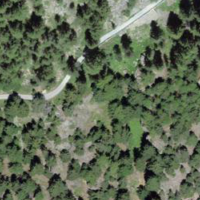
EUNIS habitat code: 43
Species observed at this site:
Lathyrus heterophyllus